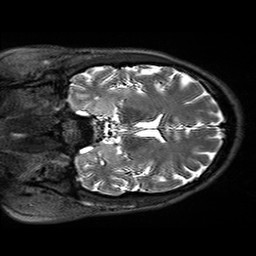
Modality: T2w
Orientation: coronal
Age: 30
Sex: male
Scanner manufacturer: siemens
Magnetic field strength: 3 T
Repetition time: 2.5 s
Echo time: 0.403 s